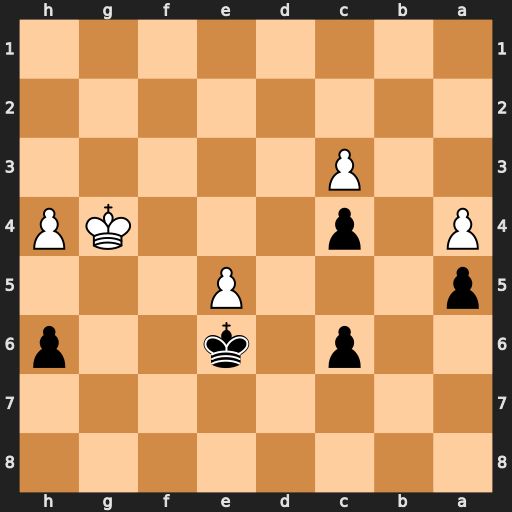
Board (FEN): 8/8/2p1k2p/p3P3/P1p3KP/2P5/8/8
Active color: b
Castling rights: -
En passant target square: -
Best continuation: Kxe5 Kh5 Ke4 Kxh6 Kd3 h5 Kxc3